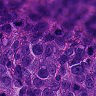
Metastatic tissue present: yes